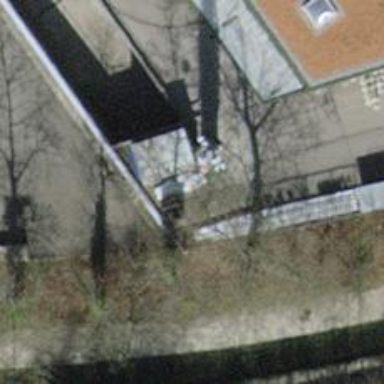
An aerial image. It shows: Parking entrance.